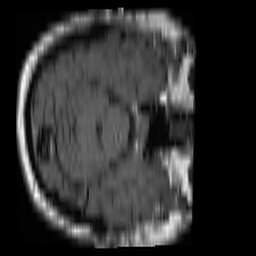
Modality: T1w
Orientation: axial
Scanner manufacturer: ge
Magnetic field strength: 1.5 T
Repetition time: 0.5167 s
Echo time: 0.011 s